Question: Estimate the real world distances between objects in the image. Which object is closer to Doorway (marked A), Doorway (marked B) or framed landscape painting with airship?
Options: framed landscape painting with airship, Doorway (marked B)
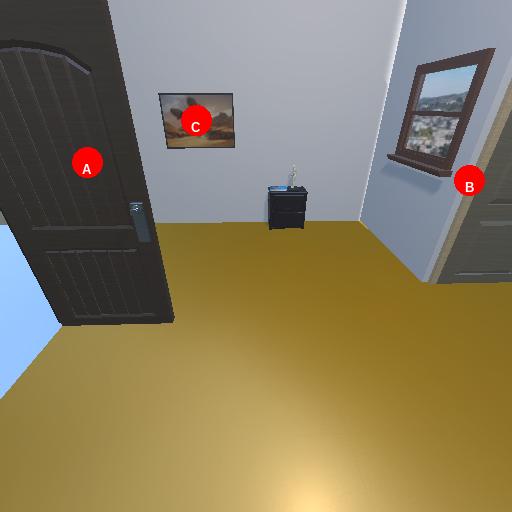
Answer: framed landscape painting with airship